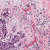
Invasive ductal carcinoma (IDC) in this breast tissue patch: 0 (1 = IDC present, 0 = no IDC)